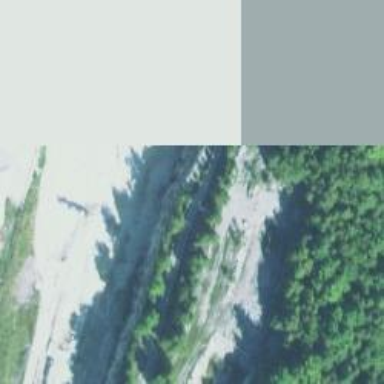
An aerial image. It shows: Quarry that is source of aggregate.